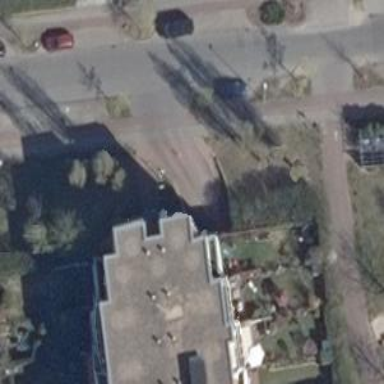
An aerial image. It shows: Parking entrance.